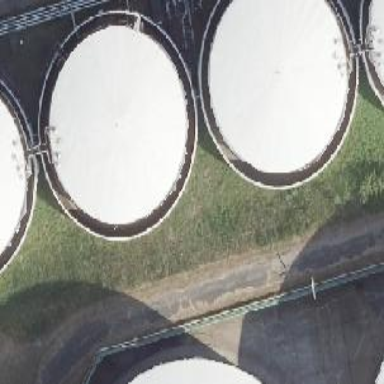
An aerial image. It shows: Storage tank which is man-made.